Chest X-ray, PA view. Patient: 74 years old, sex F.
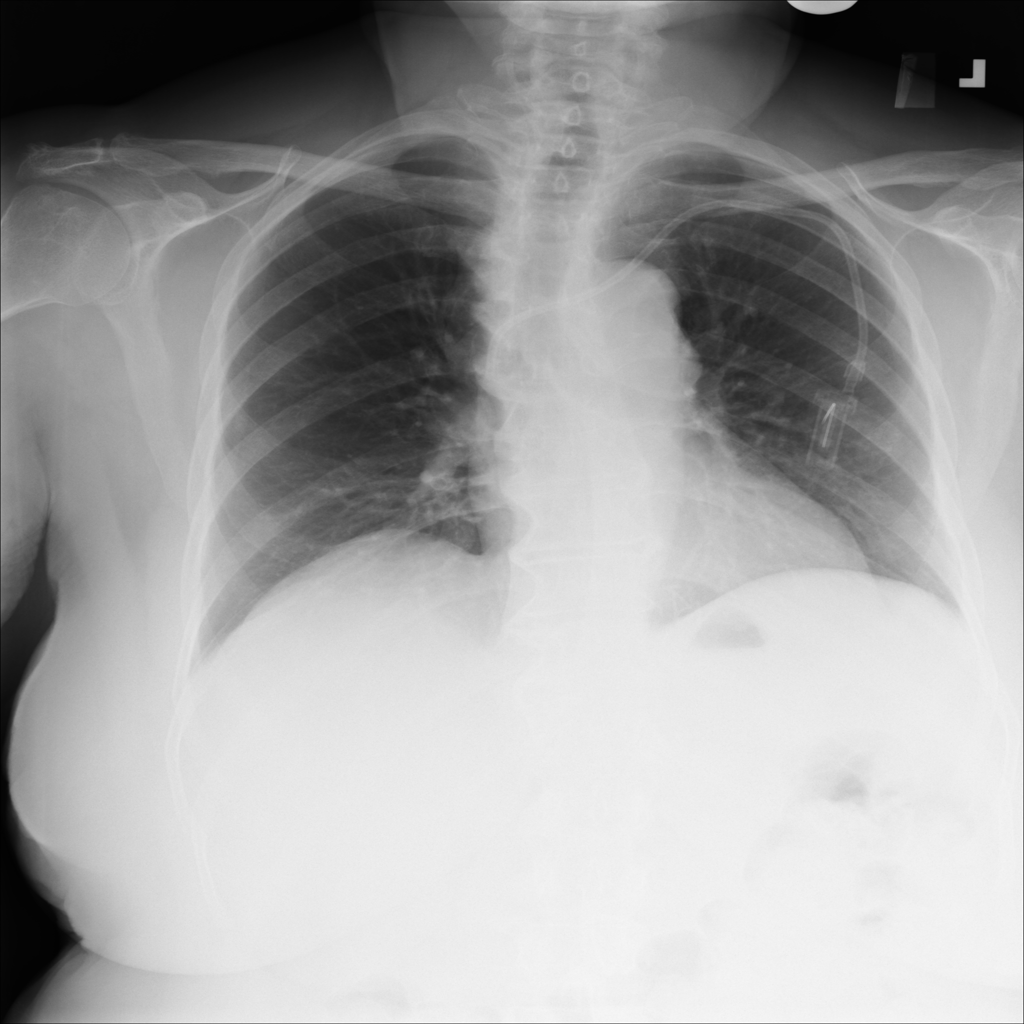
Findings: No Finding